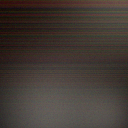
Screen state: off